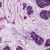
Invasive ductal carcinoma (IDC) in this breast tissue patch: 1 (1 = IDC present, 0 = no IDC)